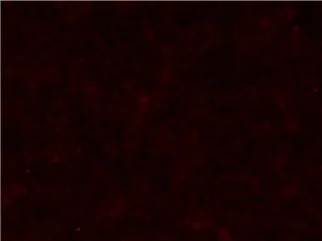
Cell-based indirect immunofluorescence assays demonstrate positivity for GFAP IgG antibodies. (D) Negative result in serum.
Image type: pathology (immunostaining)